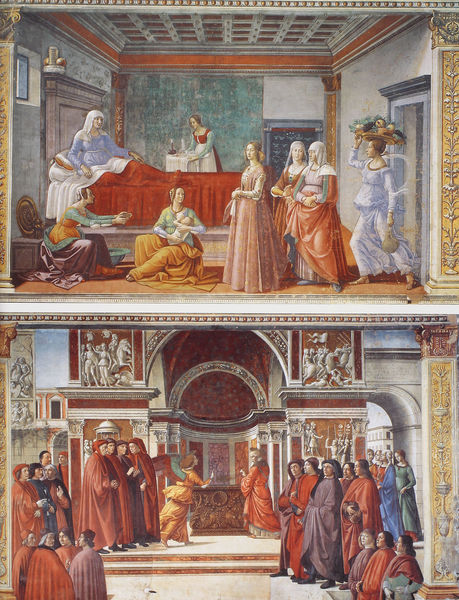
Titel: Cappella Tornabuoni
Künstler: Ghirlandaio
Standort: Florenz, S. Maria Novella, Cappella Tornabuoni (EU - I - Toskana)
Schlagwörter: gemälde, kopf, frauen, menschen, blumen, damen, frau, männer, pfeiler, raum, säulen, tisch, zimmer, obst, teppich, wand, kirche, interieur, kind, mutter, engel, früchte, relief, magd, liegen, bogen, zwei, baby, rundbogen, kerze, bett, korb, stufen, nische, amme, stillen, becken, altar, sims, besuch, priester, audienz, tempel, fresko, madonna, szenen, fruchtkorb, geburt, hebamme, gefache, #bett